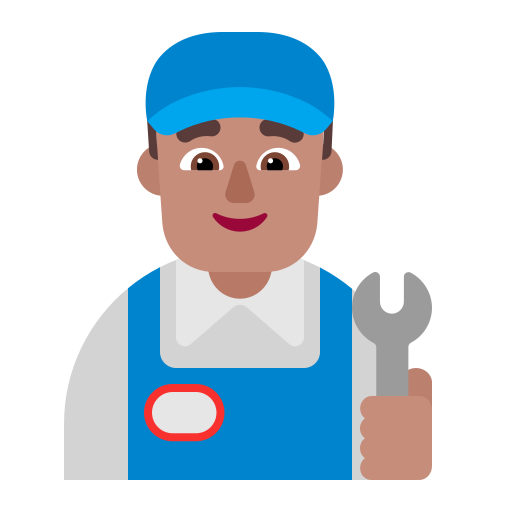
man mechanic flat